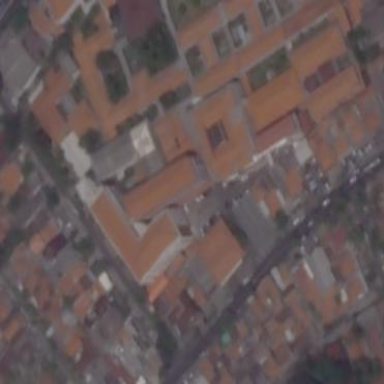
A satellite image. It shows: Hospital building.